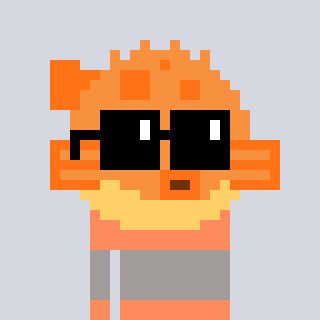
a pixel art character with square black sunglasses, a pufferfish-shaped head and a peachy-colored body on a cool background